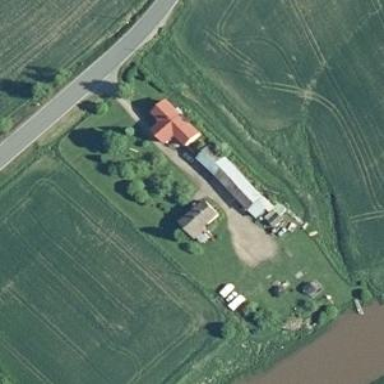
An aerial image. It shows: Farm.